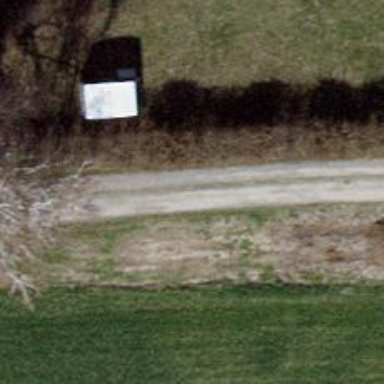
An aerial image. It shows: Unpaved track with grade2 quality type.